Aerial crown-view tile of a tropical tree (Barro Colorado Island, Panama), acquired 20250217:
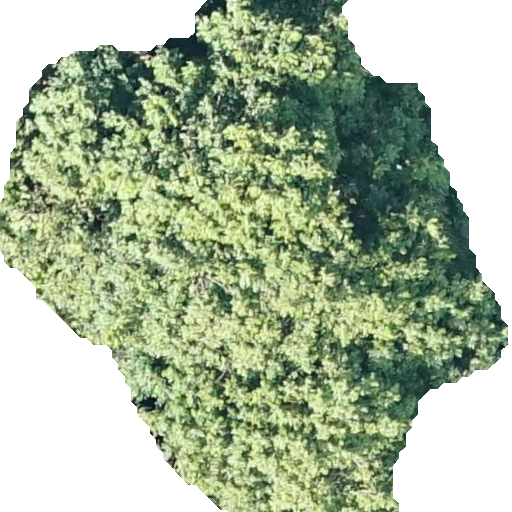
Species: Guarea guidonia
GBIF accepted scientific name: Guarea guidonia
Crown area: 273.725 m²